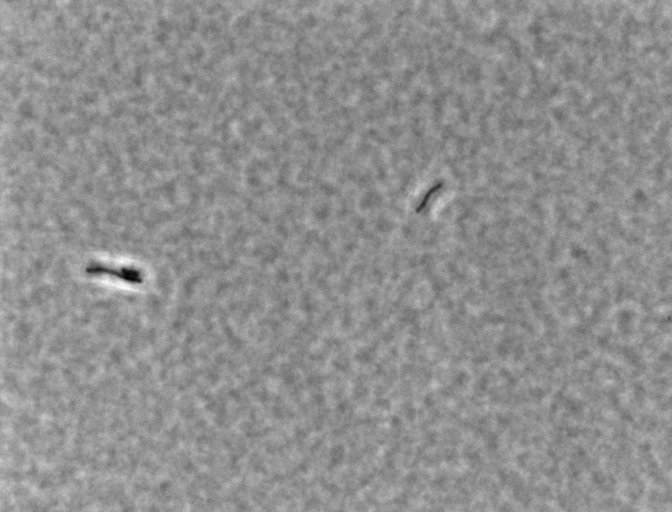
Bacillus coagulans